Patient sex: M
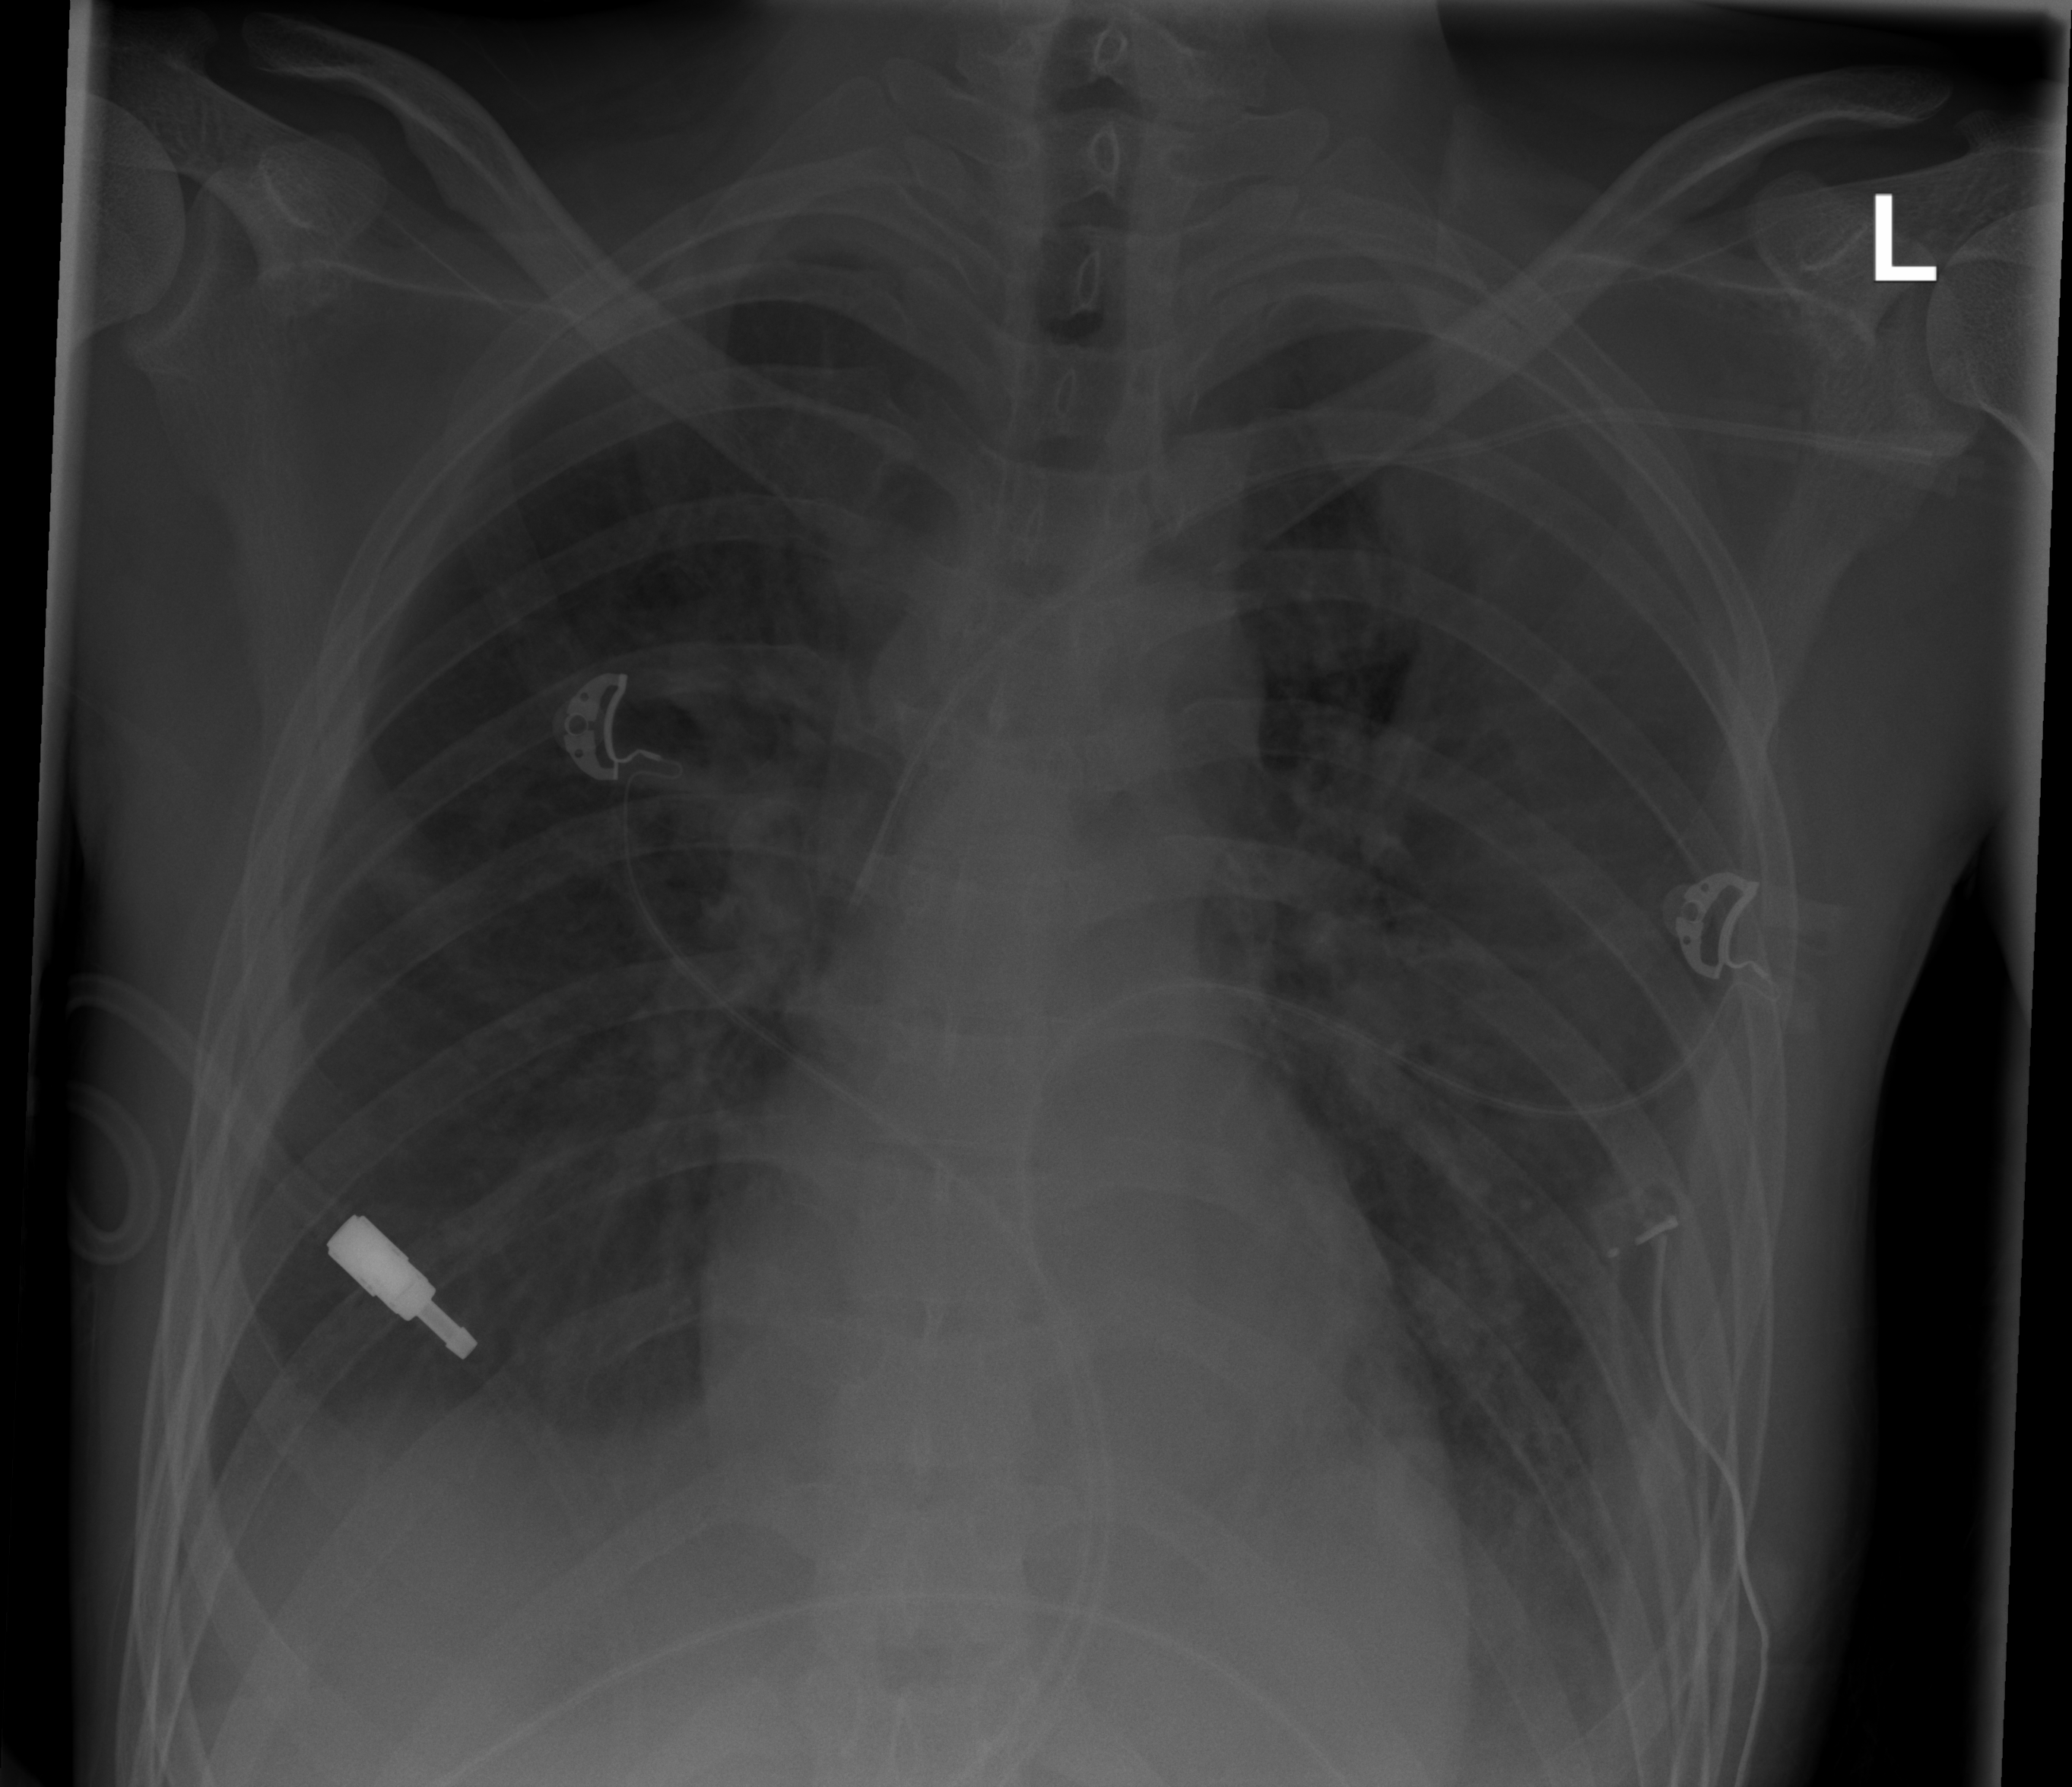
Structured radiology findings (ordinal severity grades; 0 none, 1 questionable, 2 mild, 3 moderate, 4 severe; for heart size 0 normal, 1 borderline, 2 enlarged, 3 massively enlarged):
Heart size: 0
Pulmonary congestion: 2
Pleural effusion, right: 3
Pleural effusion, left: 3
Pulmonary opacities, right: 2
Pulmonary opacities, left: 2
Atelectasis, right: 3
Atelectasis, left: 3